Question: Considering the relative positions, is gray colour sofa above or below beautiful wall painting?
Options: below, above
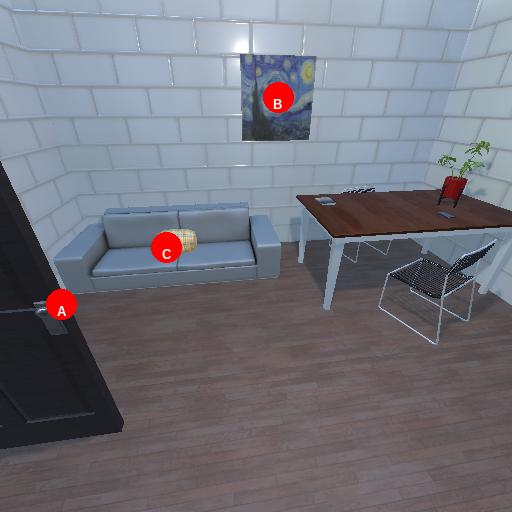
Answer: below